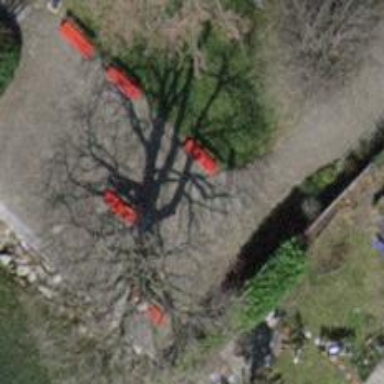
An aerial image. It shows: Red bench.